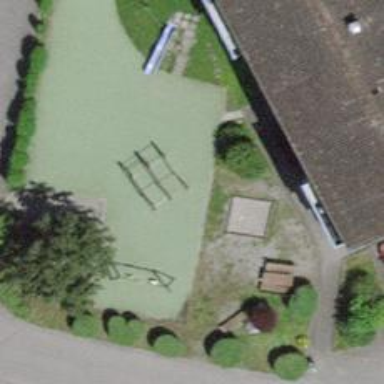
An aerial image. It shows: Playground area for leisure activities on the land.